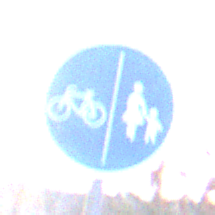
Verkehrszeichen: GetrennterRadUndGehwegRadwegLinks
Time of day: MorningAfternoon
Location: Outdoor (Nature)
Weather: PartlyCloudy
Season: NotSpecified
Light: Natural